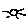
Label: sun